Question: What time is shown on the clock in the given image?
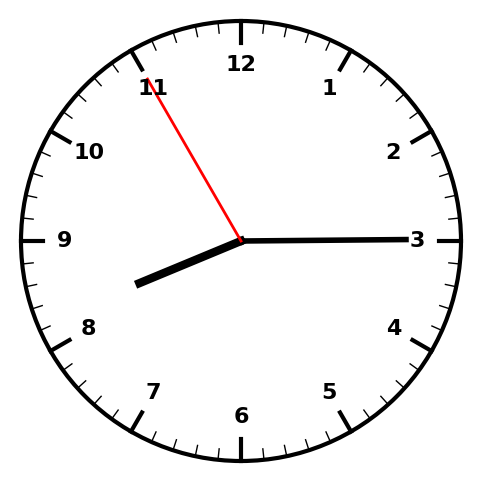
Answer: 08:14:55